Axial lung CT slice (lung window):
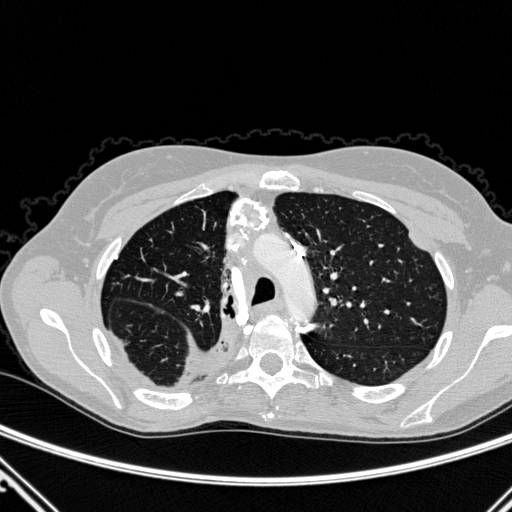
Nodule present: no